RGB frame:
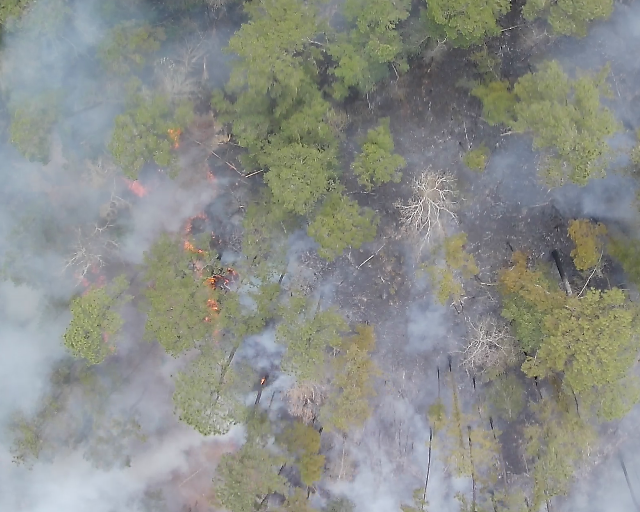
Thermal frame:
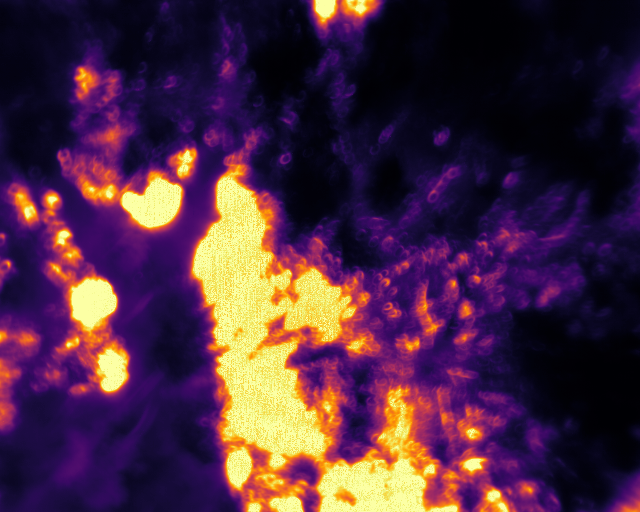
Captured: 2026-02-26 03:09:59
Pixels at or above 80 °C: 82082 (fraction of frame: 0.2505)